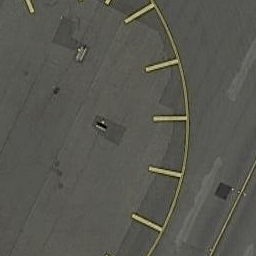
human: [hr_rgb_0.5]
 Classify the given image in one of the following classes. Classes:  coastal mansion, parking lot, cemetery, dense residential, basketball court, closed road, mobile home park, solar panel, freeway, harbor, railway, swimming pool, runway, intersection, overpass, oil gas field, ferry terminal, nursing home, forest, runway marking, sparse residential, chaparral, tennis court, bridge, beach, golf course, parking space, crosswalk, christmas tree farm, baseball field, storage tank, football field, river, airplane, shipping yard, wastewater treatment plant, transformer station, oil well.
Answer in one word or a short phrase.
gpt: runway marking